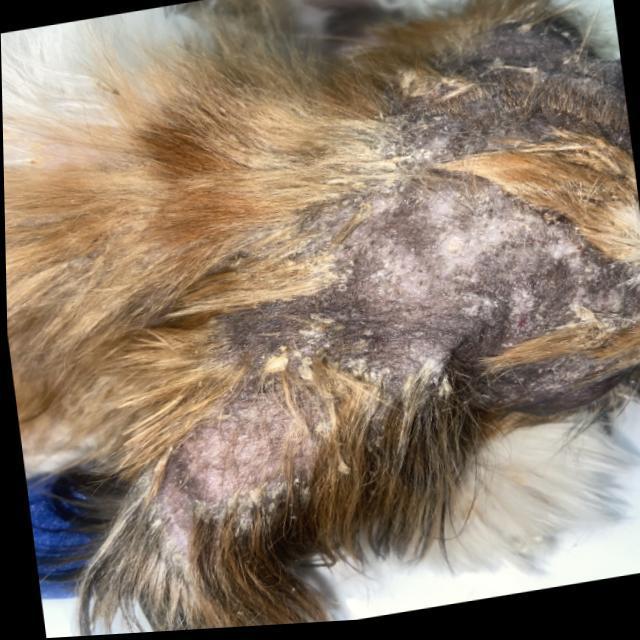
Canine demodicosis (Demodex mange) — caused by Demodex canis mites. Presents with alopecia, follicular papules, pustules, and comedones. Often localized on face and forelimbs.